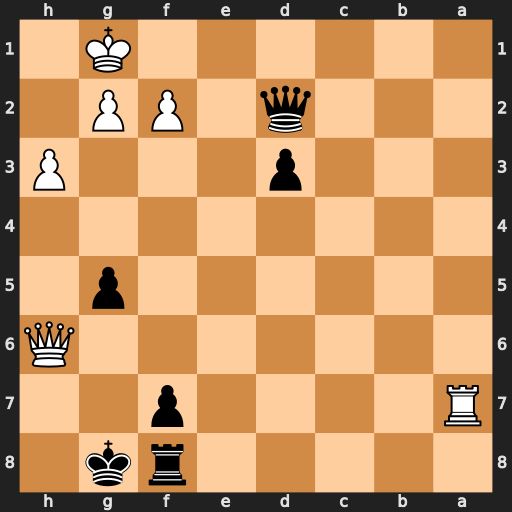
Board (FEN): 5rk1/R4p2/7Q/6p1/8/3p3P/3q1PP1/6K1
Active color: b
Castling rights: -
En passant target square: -
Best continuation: Qc1+ Kh2 Qf4+ g3 Qxf2+